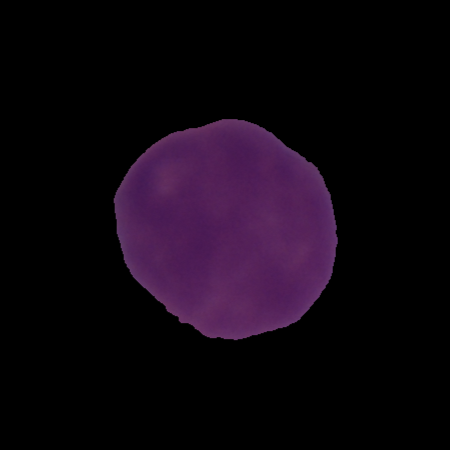
Label: cancer